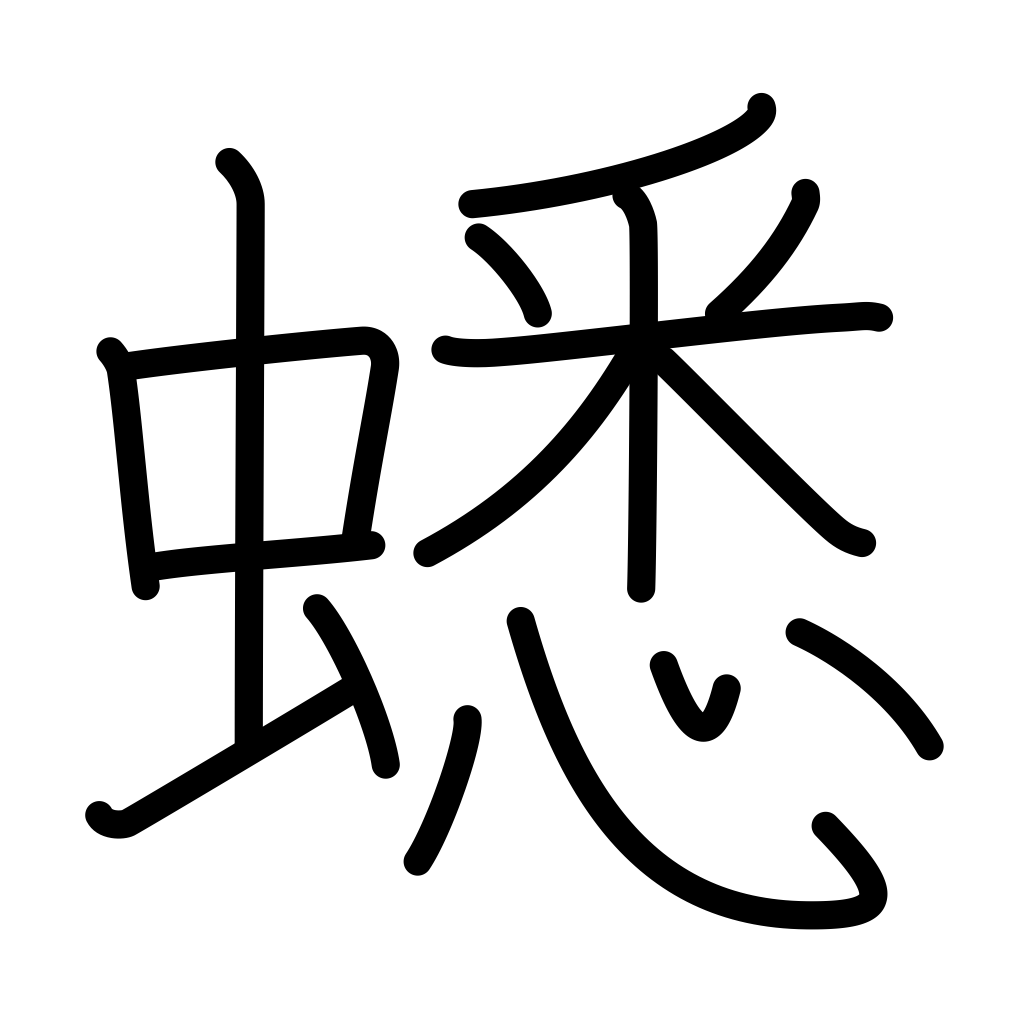
Meaning: cricket, grasshopper